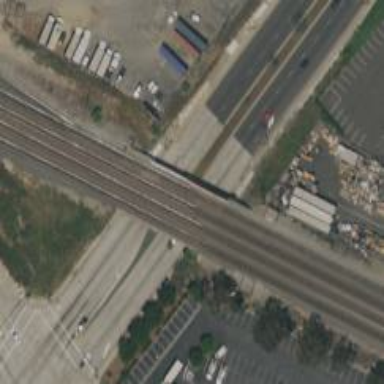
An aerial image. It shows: Railway siding with rails.